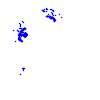
Particle: electron